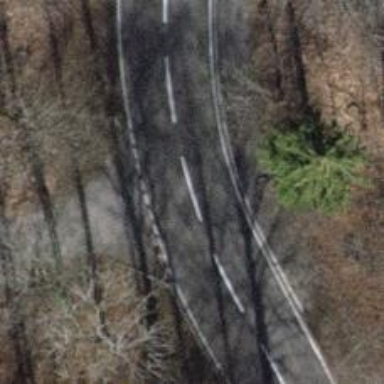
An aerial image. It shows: Asphalt footpath with unmarked crossing.